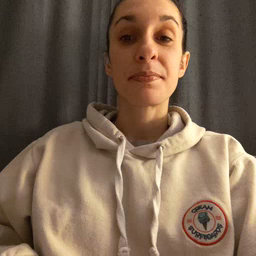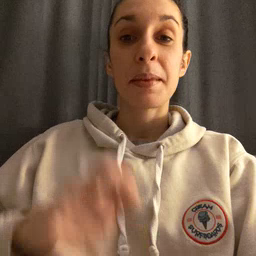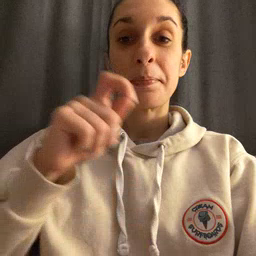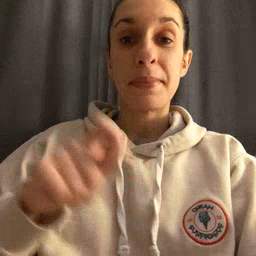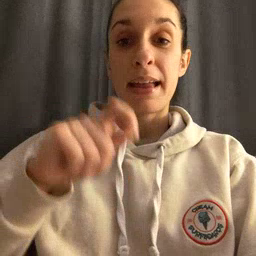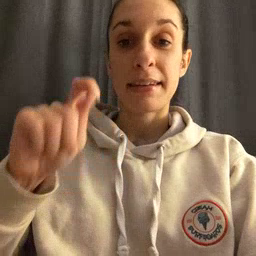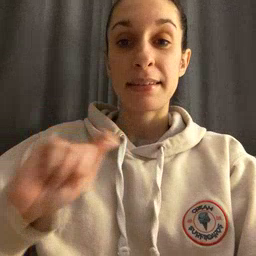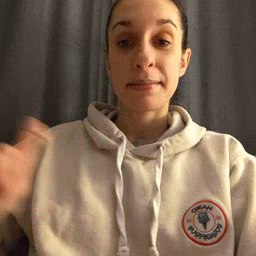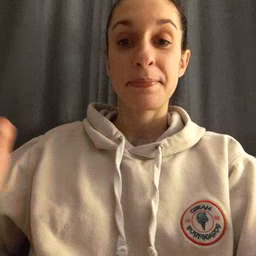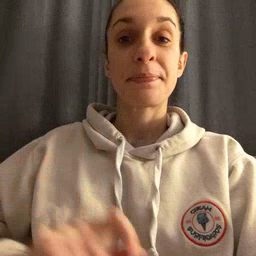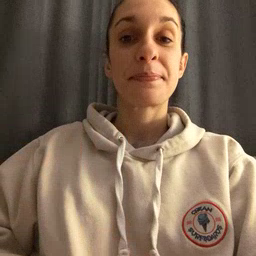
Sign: pen